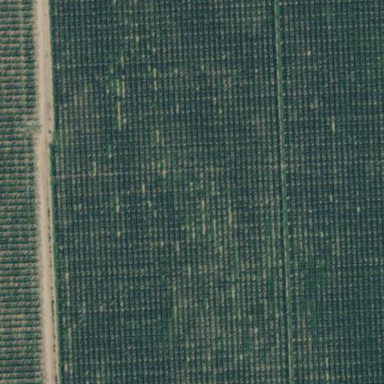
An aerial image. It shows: Orchard.